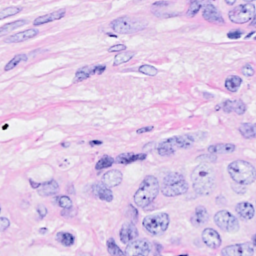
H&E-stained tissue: Breast